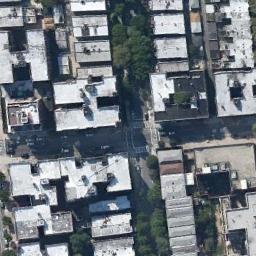
Label: residential